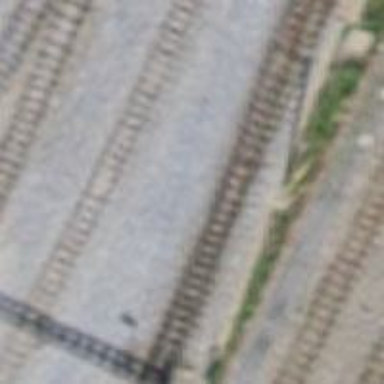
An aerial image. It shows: Railway switch.